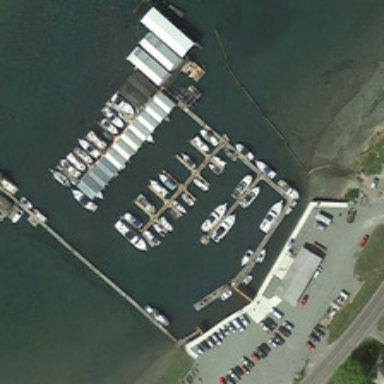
Some boats are in a port near a parking lot .